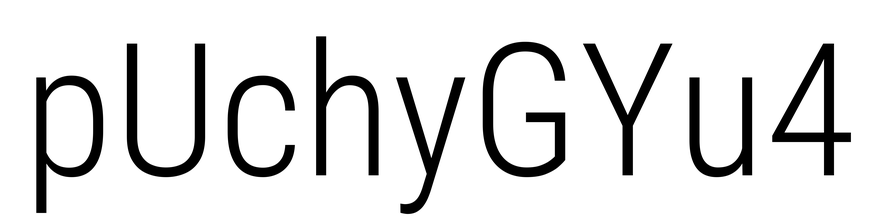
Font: Roboto_Condensed_Light